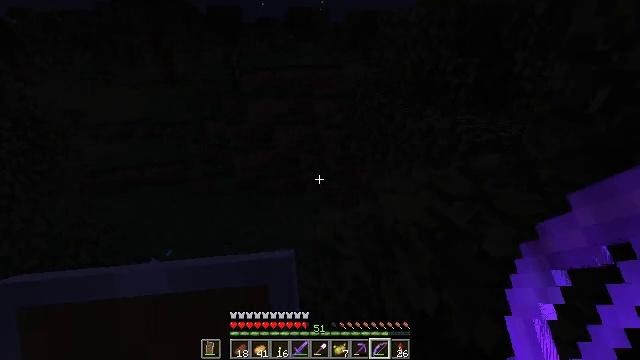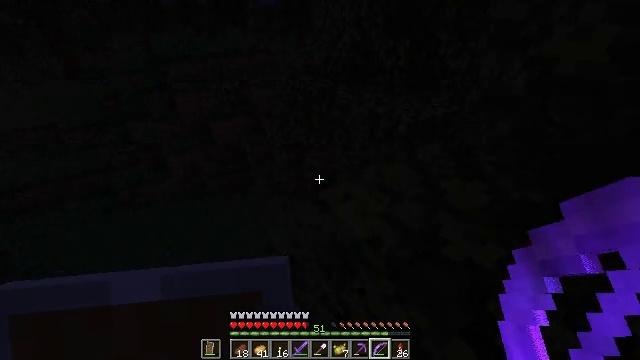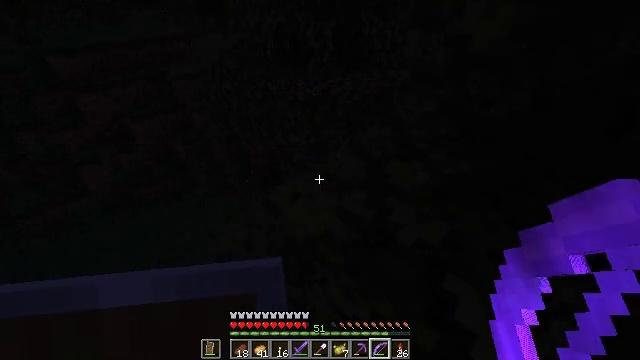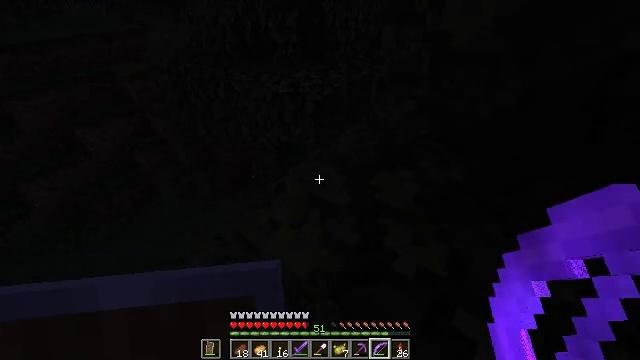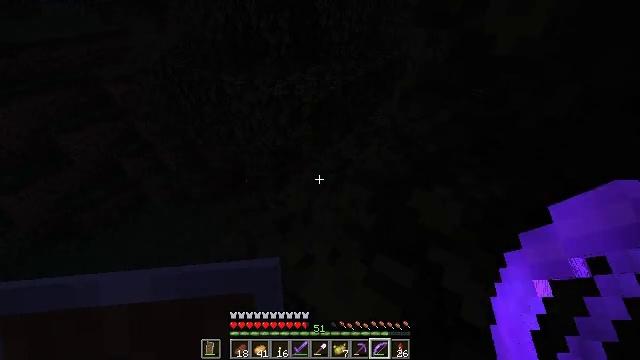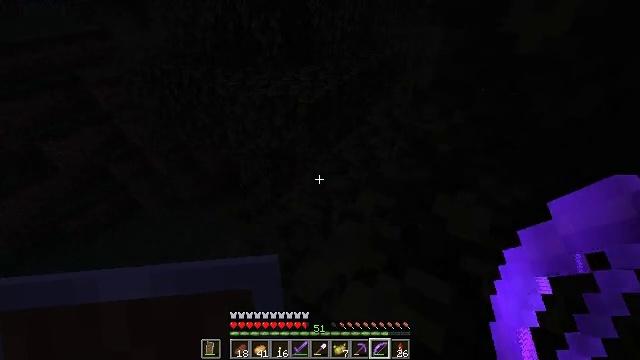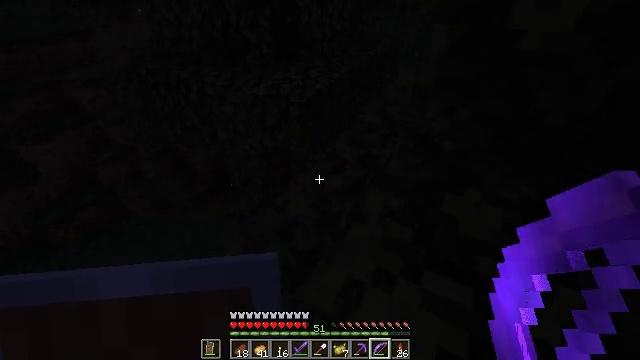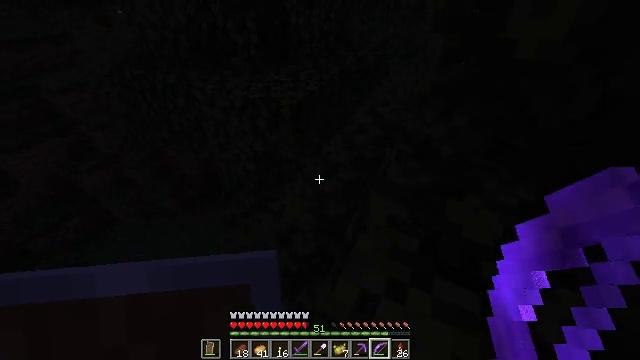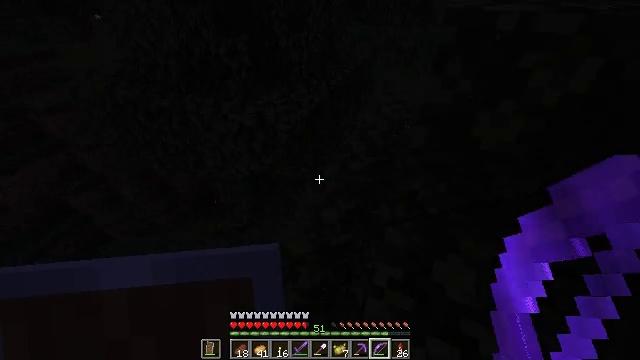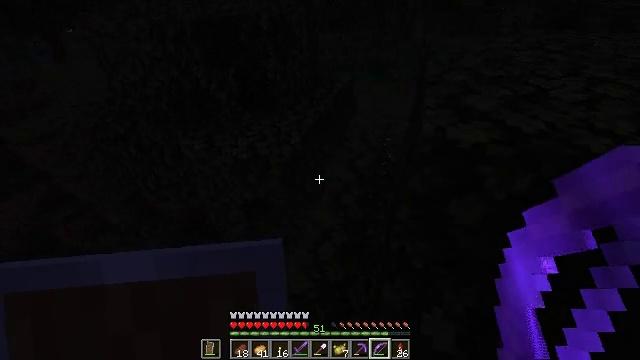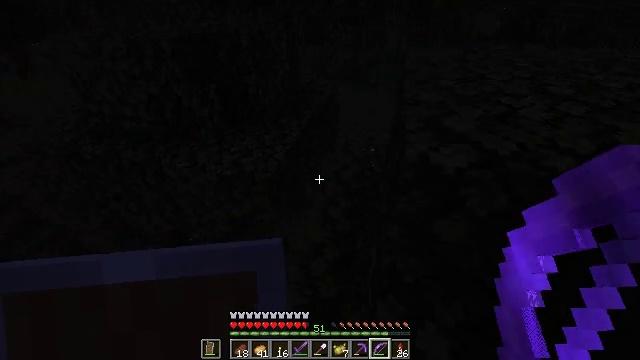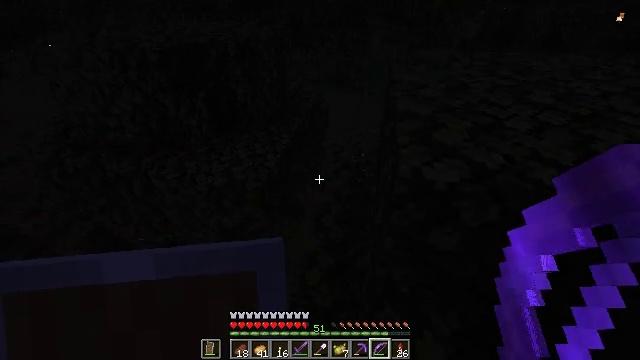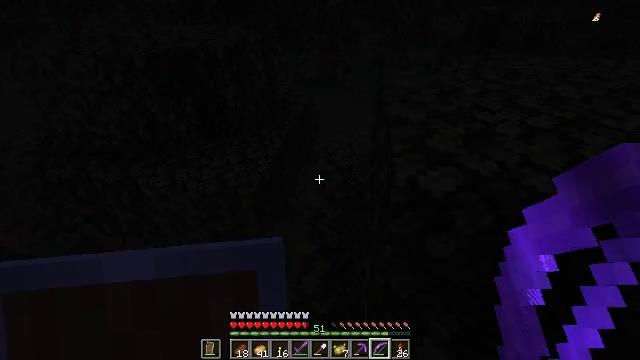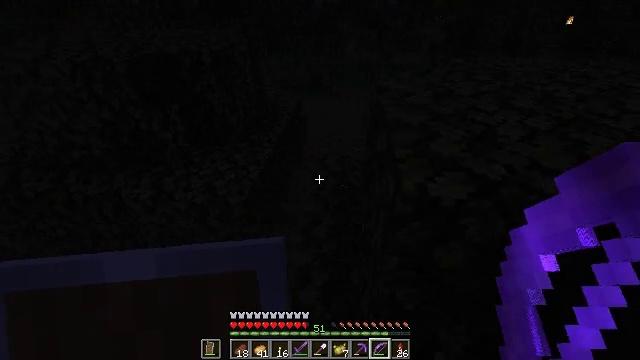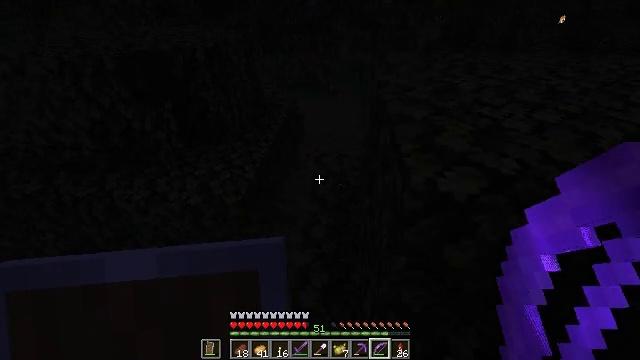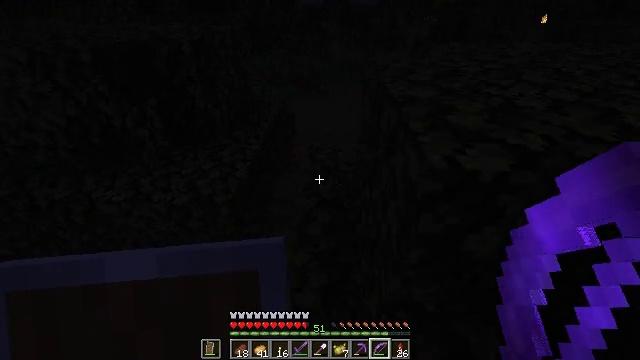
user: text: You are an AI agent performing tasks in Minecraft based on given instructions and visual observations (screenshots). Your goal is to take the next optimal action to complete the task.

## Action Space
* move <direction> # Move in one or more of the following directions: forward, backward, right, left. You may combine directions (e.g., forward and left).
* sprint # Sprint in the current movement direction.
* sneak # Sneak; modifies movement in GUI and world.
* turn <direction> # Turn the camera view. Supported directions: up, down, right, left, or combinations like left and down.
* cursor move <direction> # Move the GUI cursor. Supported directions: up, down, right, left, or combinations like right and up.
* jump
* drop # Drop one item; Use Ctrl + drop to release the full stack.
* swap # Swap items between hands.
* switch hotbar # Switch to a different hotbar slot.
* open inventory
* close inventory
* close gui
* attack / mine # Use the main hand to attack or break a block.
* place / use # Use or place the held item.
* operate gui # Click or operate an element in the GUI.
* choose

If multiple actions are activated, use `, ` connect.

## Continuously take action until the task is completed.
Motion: motion action
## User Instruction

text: Hunt a slime.
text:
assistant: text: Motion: move forward, turn right and down
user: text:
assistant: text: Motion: move forward, turn right and down
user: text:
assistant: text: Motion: move forward, turn right and down
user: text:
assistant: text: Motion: move forward, turn right
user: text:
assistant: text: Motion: move forward, turn right
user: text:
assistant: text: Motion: move forward, turn right
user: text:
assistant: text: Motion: move forward, turn right, jump
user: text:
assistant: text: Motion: move forward, turn right, jump
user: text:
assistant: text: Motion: move forward, turn right and up, jump
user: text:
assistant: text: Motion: move forward, turn right and up, jump
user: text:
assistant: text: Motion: move forward, turn right, jump
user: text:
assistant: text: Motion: move forward, turn right, jump
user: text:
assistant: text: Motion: move forward, turn right, jump
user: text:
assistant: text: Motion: move forward, turn right
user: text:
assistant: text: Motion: move forward, turn right
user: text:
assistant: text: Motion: move forward, turn right
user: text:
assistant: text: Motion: move forward, turn right
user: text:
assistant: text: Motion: move forward
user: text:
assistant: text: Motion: move forward
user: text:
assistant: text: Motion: move forward
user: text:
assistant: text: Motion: move forward
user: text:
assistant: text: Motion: move forward
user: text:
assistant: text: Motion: move forward
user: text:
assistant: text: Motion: move forward
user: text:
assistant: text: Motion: move forward, turn left
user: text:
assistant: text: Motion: move forward, turn left and down
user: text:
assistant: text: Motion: move forward, turn left
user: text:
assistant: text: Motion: move forward, turn left
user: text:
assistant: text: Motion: move forward, turn left
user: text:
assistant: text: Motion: move forward, turn left and up